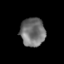
Tissue: skin
Cell type: Epithelial cells
Senescence score: 0.2207
Nuclear area (px): 691
Mean DAPI intensity: 114.538